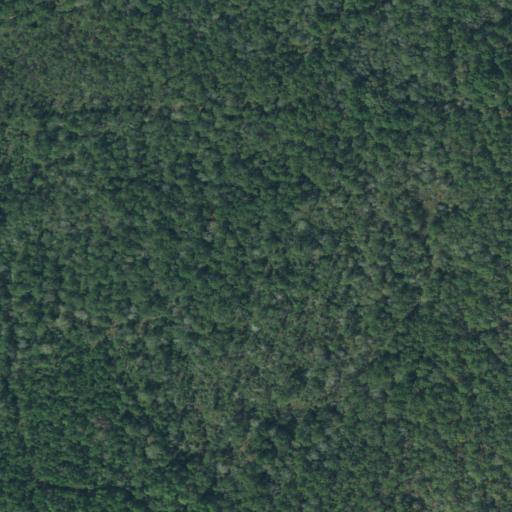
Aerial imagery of plain(s) in Texas named Big Prairie containing woody wetlands, mixed forest, and evergreen forest